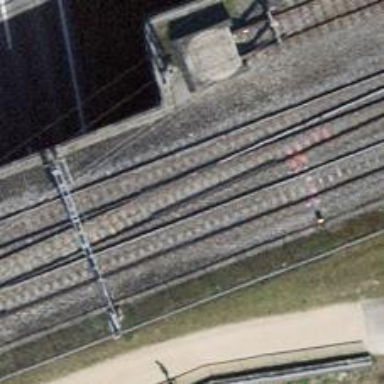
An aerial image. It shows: Single-track electrified railway siding with contact line for service.